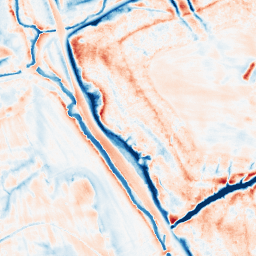
Category: trend_removal
Decomposition family: local_polynomial
Decomposition parameters: window_size: 21
degree: 2
Upsampling method: bicubic
Upsampling parameters: scale: 2
Upsampling scale: 2